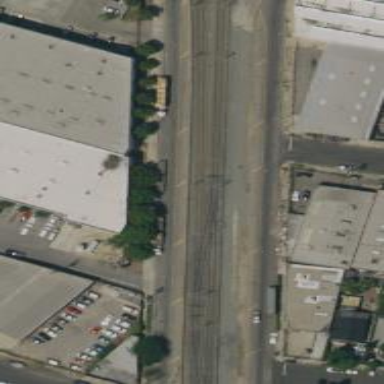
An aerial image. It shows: Light rail railway with electrified contact line.